Question: I want to restrict dragging option onto specific section in a single table view. Now I enabled dragging option onto just single section in specific section but what happened when use move successfully cell onto other section where dragging not enabled so it shouldn't move to that section where dragging is not enabled. Kindly see attached image where I enable editing for deleted in first section and dragging for section section and row shouldn't able to move onto first section. I want to perform this in single cell. Is this possible if yes then how?
This will be great for me. Thanks in advance.

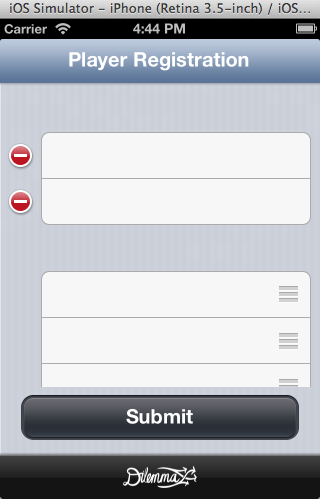
Answer: Use <URL>. It's a UITableViewDelegate method that will allow you to intercept the index path that the user is attempting to drag the cell to. If the section is somewhere that you don't want them to be able to drag the cell, simply return the source index path, and upon release, the cell will bounce back to its original position.
'''
- (NSIndexPath *)tableView:(UITableView *)tableView targetIndexPathForMoveFromRowAtIndexPath:(NSIndexPath *)sourceIndexPath toProposedIndexPath:(NSIndexPath *)proposedDestinationIndexPath
{
if (proposedDestinationIndexPath.section == sectionYouDontWant) {
return sourceIndexPath;
}
return proposedDestinationIndexPath;
}
'''